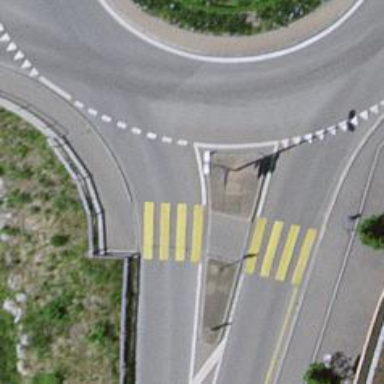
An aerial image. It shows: Uncontrolled zebra crossing with central island. The crossing is marked with zebra stripes.